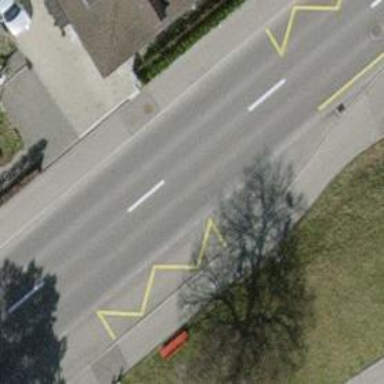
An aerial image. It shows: Bus stop with platform for public transport.